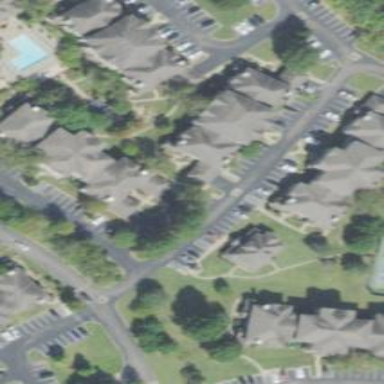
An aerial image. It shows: View of apartment building.